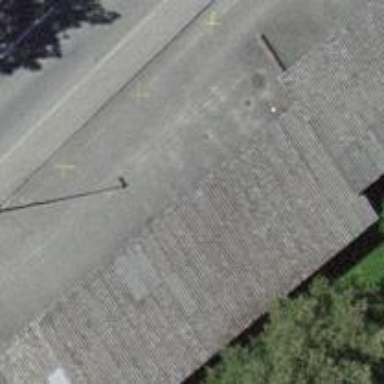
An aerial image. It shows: Garage building.